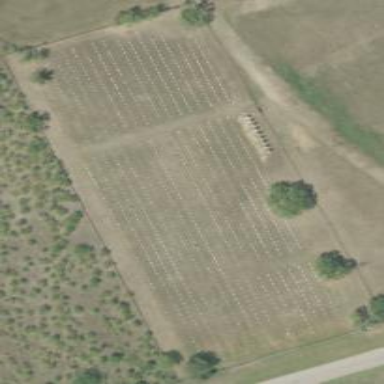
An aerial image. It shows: Cemetery.